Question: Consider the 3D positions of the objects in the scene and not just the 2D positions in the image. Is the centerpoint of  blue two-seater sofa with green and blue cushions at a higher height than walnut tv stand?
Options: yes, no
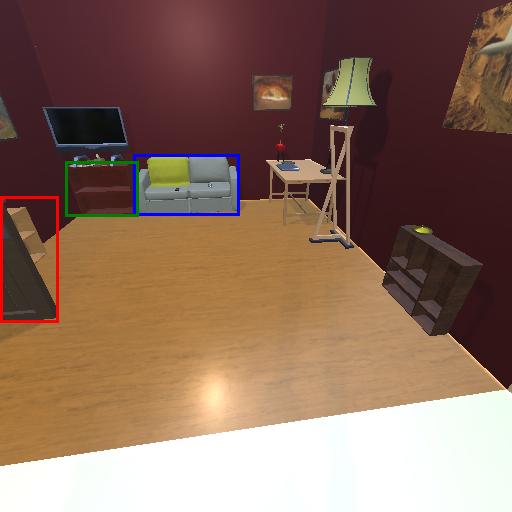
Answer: yes